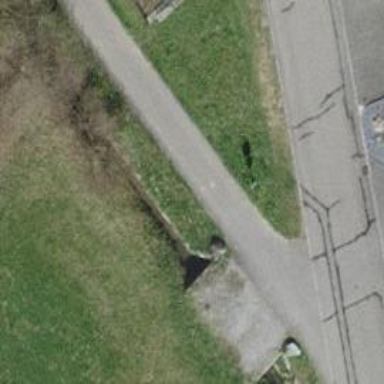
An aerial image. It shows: Unpaved cycleway.